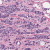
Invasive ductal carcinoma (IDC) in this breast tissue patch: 1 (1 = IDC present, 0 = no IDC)